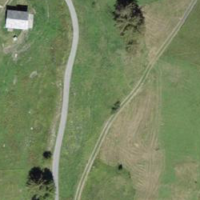
EUNIS habitat code: 26
Species observed at this site:
Laserpitium latifolium
Melitaea cinxia
Tussilago farfara
Callophrys rubi
Gentiana verna